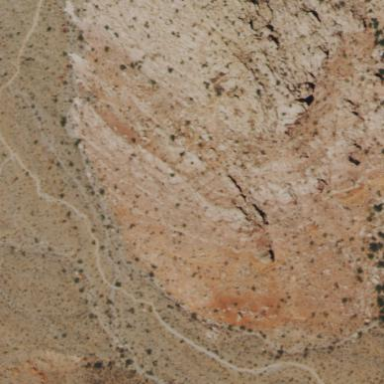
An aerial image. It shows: Brown cliff in the natural landscape.